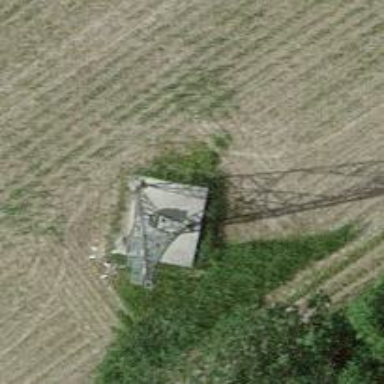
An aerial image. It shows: Antenna made by man.